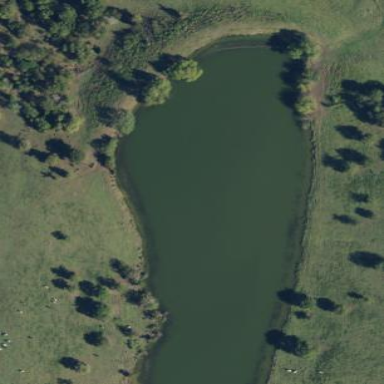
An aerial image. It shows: Reservoir of natural water.